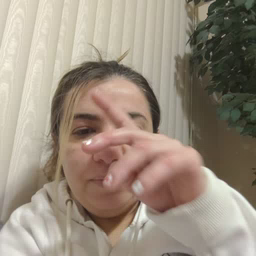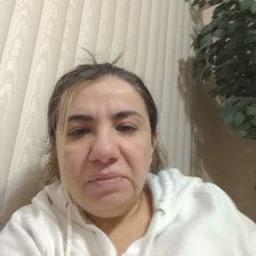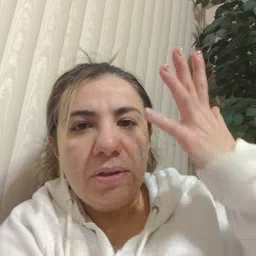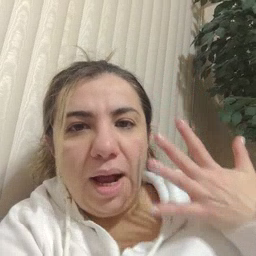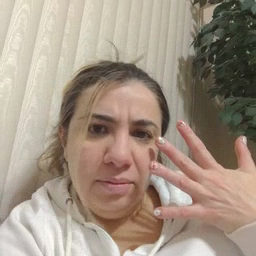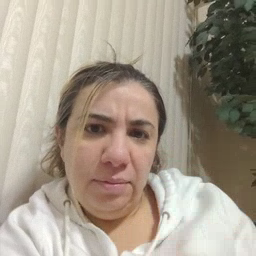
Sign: sad